Question: What is the reading of the measurement in the image?
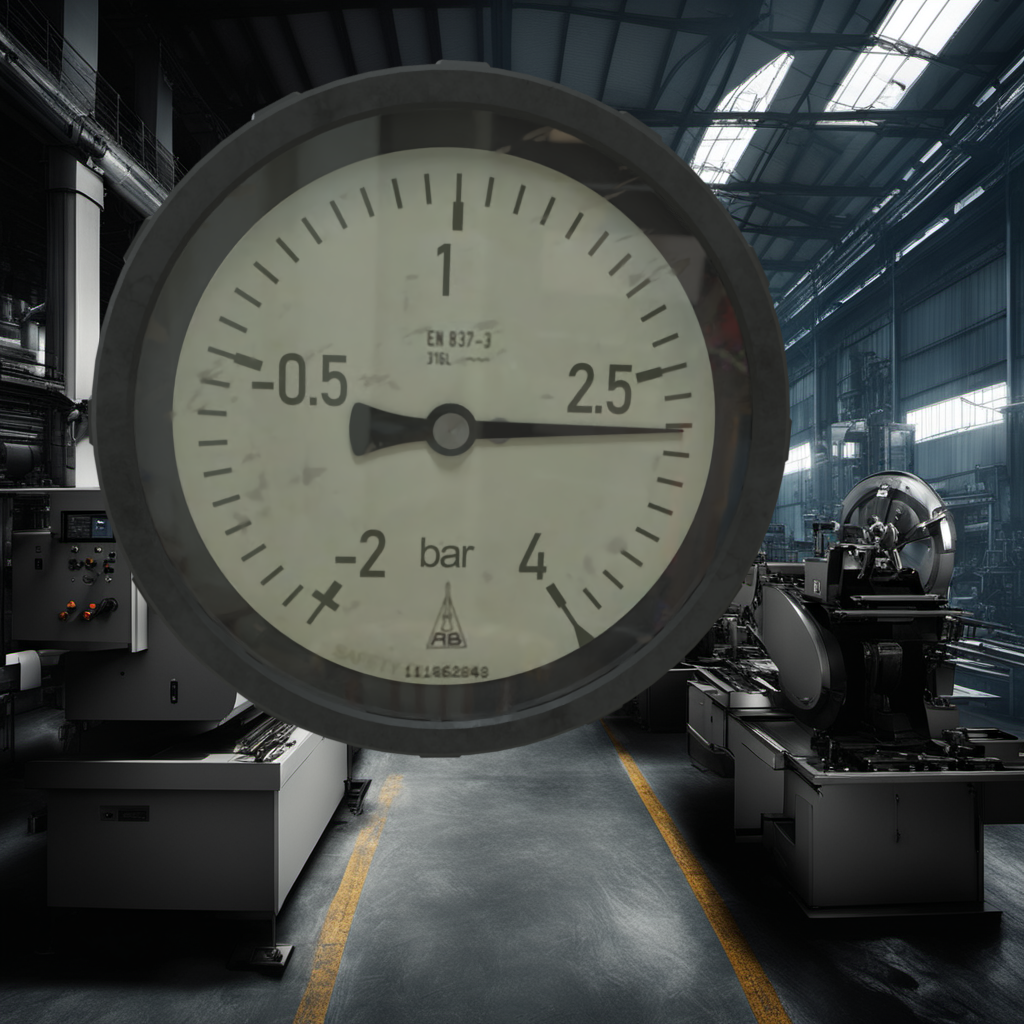
Answer: The result is 2.85
Question: What is the range of this measurement?
Answer: The range is from -2 to 4
Question: What is the minimum and maximum reading range of the measurement in the image?
Answer: The minimum value is -2 and the maximum value is 4